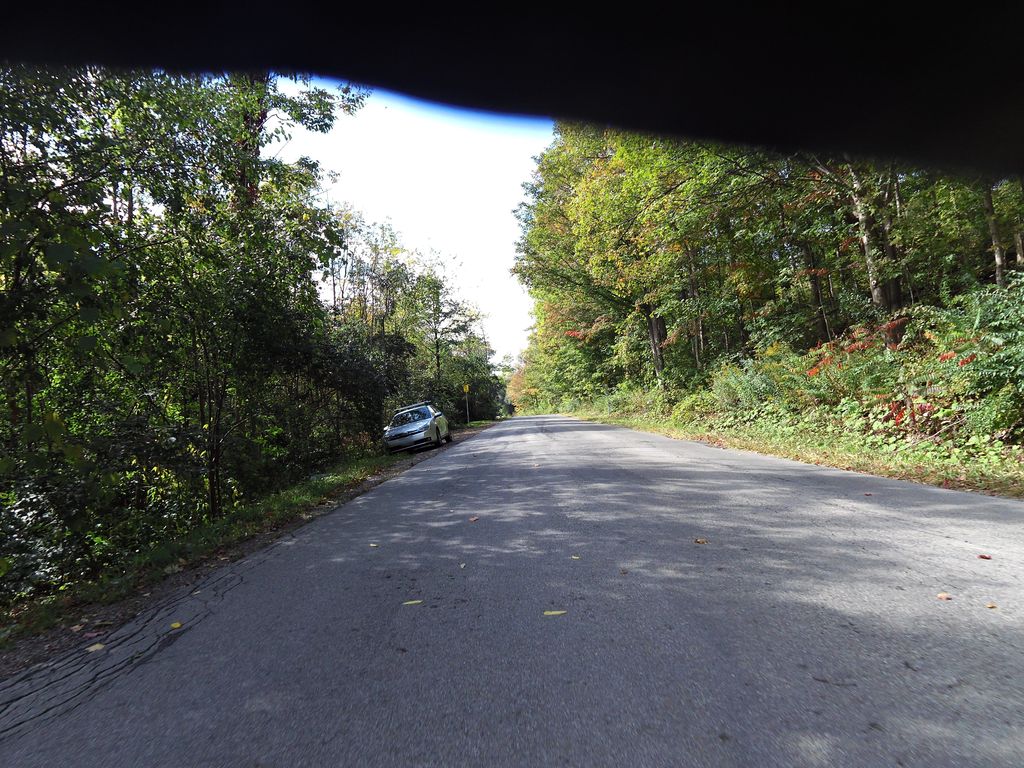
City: hamilton